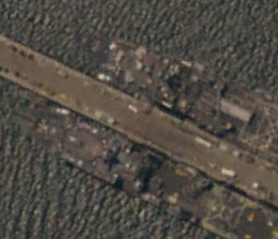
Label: combat